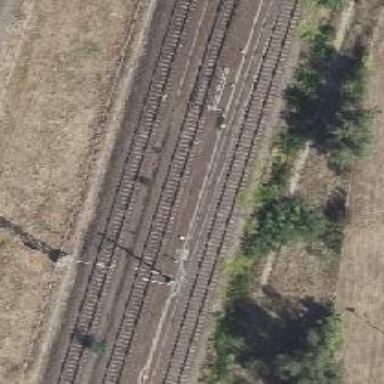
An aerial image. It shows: Railway switch with turnout to the right.